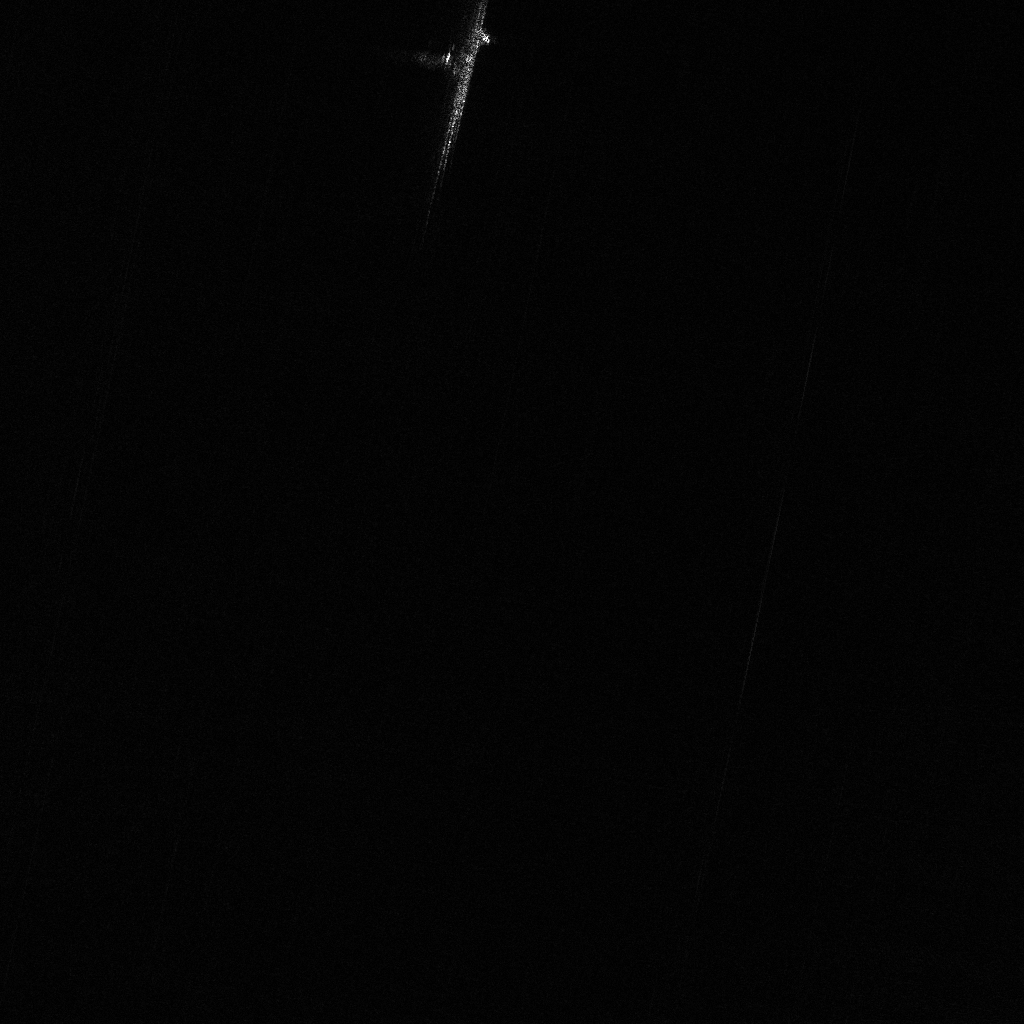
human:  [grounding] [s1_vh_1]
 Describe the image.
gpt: In the satellite image, there is  <ref>1 medium cell-container </ref> <box>[[43, 1, 47, 18, 12]]</box> located at top.